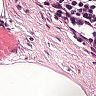
Metastatic tissue present: no